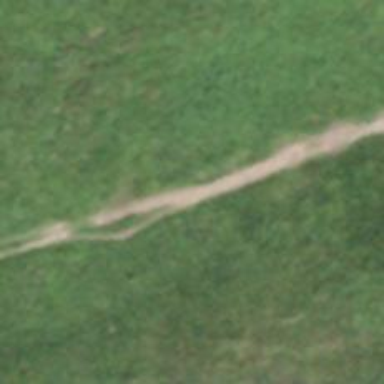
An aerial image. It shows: Ground path.